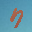
Label: 7